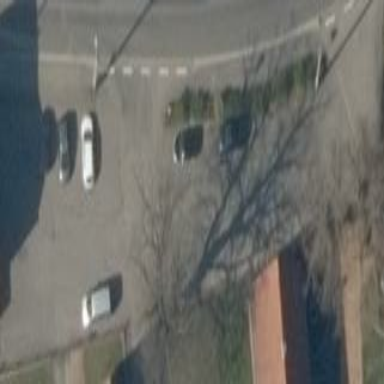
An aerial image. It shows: Parking area.